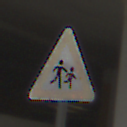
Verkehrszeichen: KinderLinks
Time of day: Midday
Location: Roofed (Urban)
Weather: Overcast
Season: NotSpecified
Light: Artificial